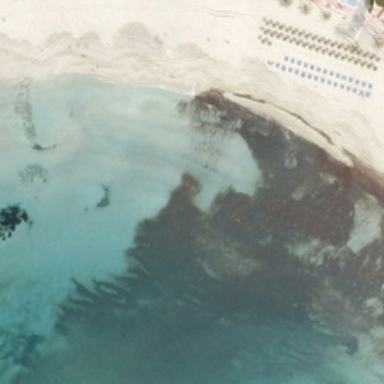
The sea beat the white spray on the beach .